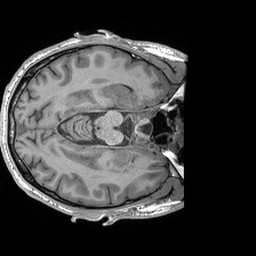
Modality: T1w
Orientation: axial
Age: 38
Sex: male
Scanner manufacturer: siemens
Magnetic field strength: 3 T
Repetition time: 2.4 s
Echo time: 0.00191 s